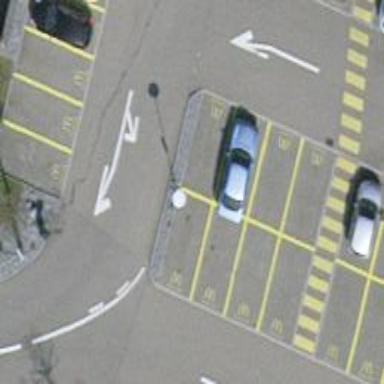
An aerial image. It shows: Charging station.